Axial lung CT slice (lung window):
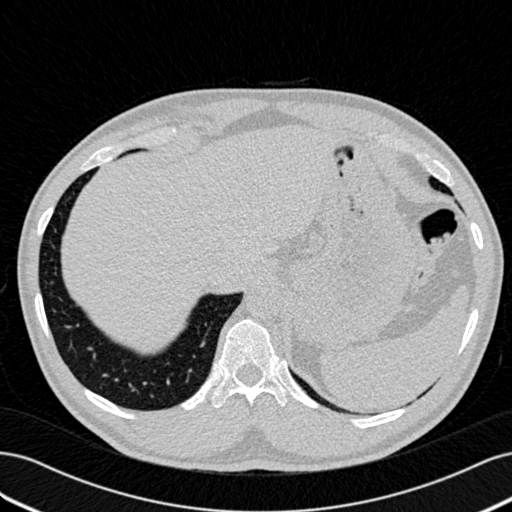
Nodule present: no